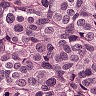
Metastatic tissue present: yes